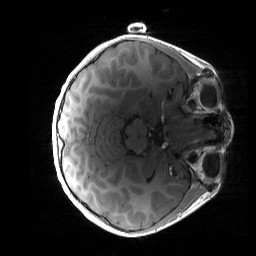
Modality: T1w
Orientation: axial
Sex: male
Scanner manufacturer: siemens
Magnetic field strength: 3 T
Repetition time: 1.9 s
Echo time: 0.00243 s